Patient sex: M
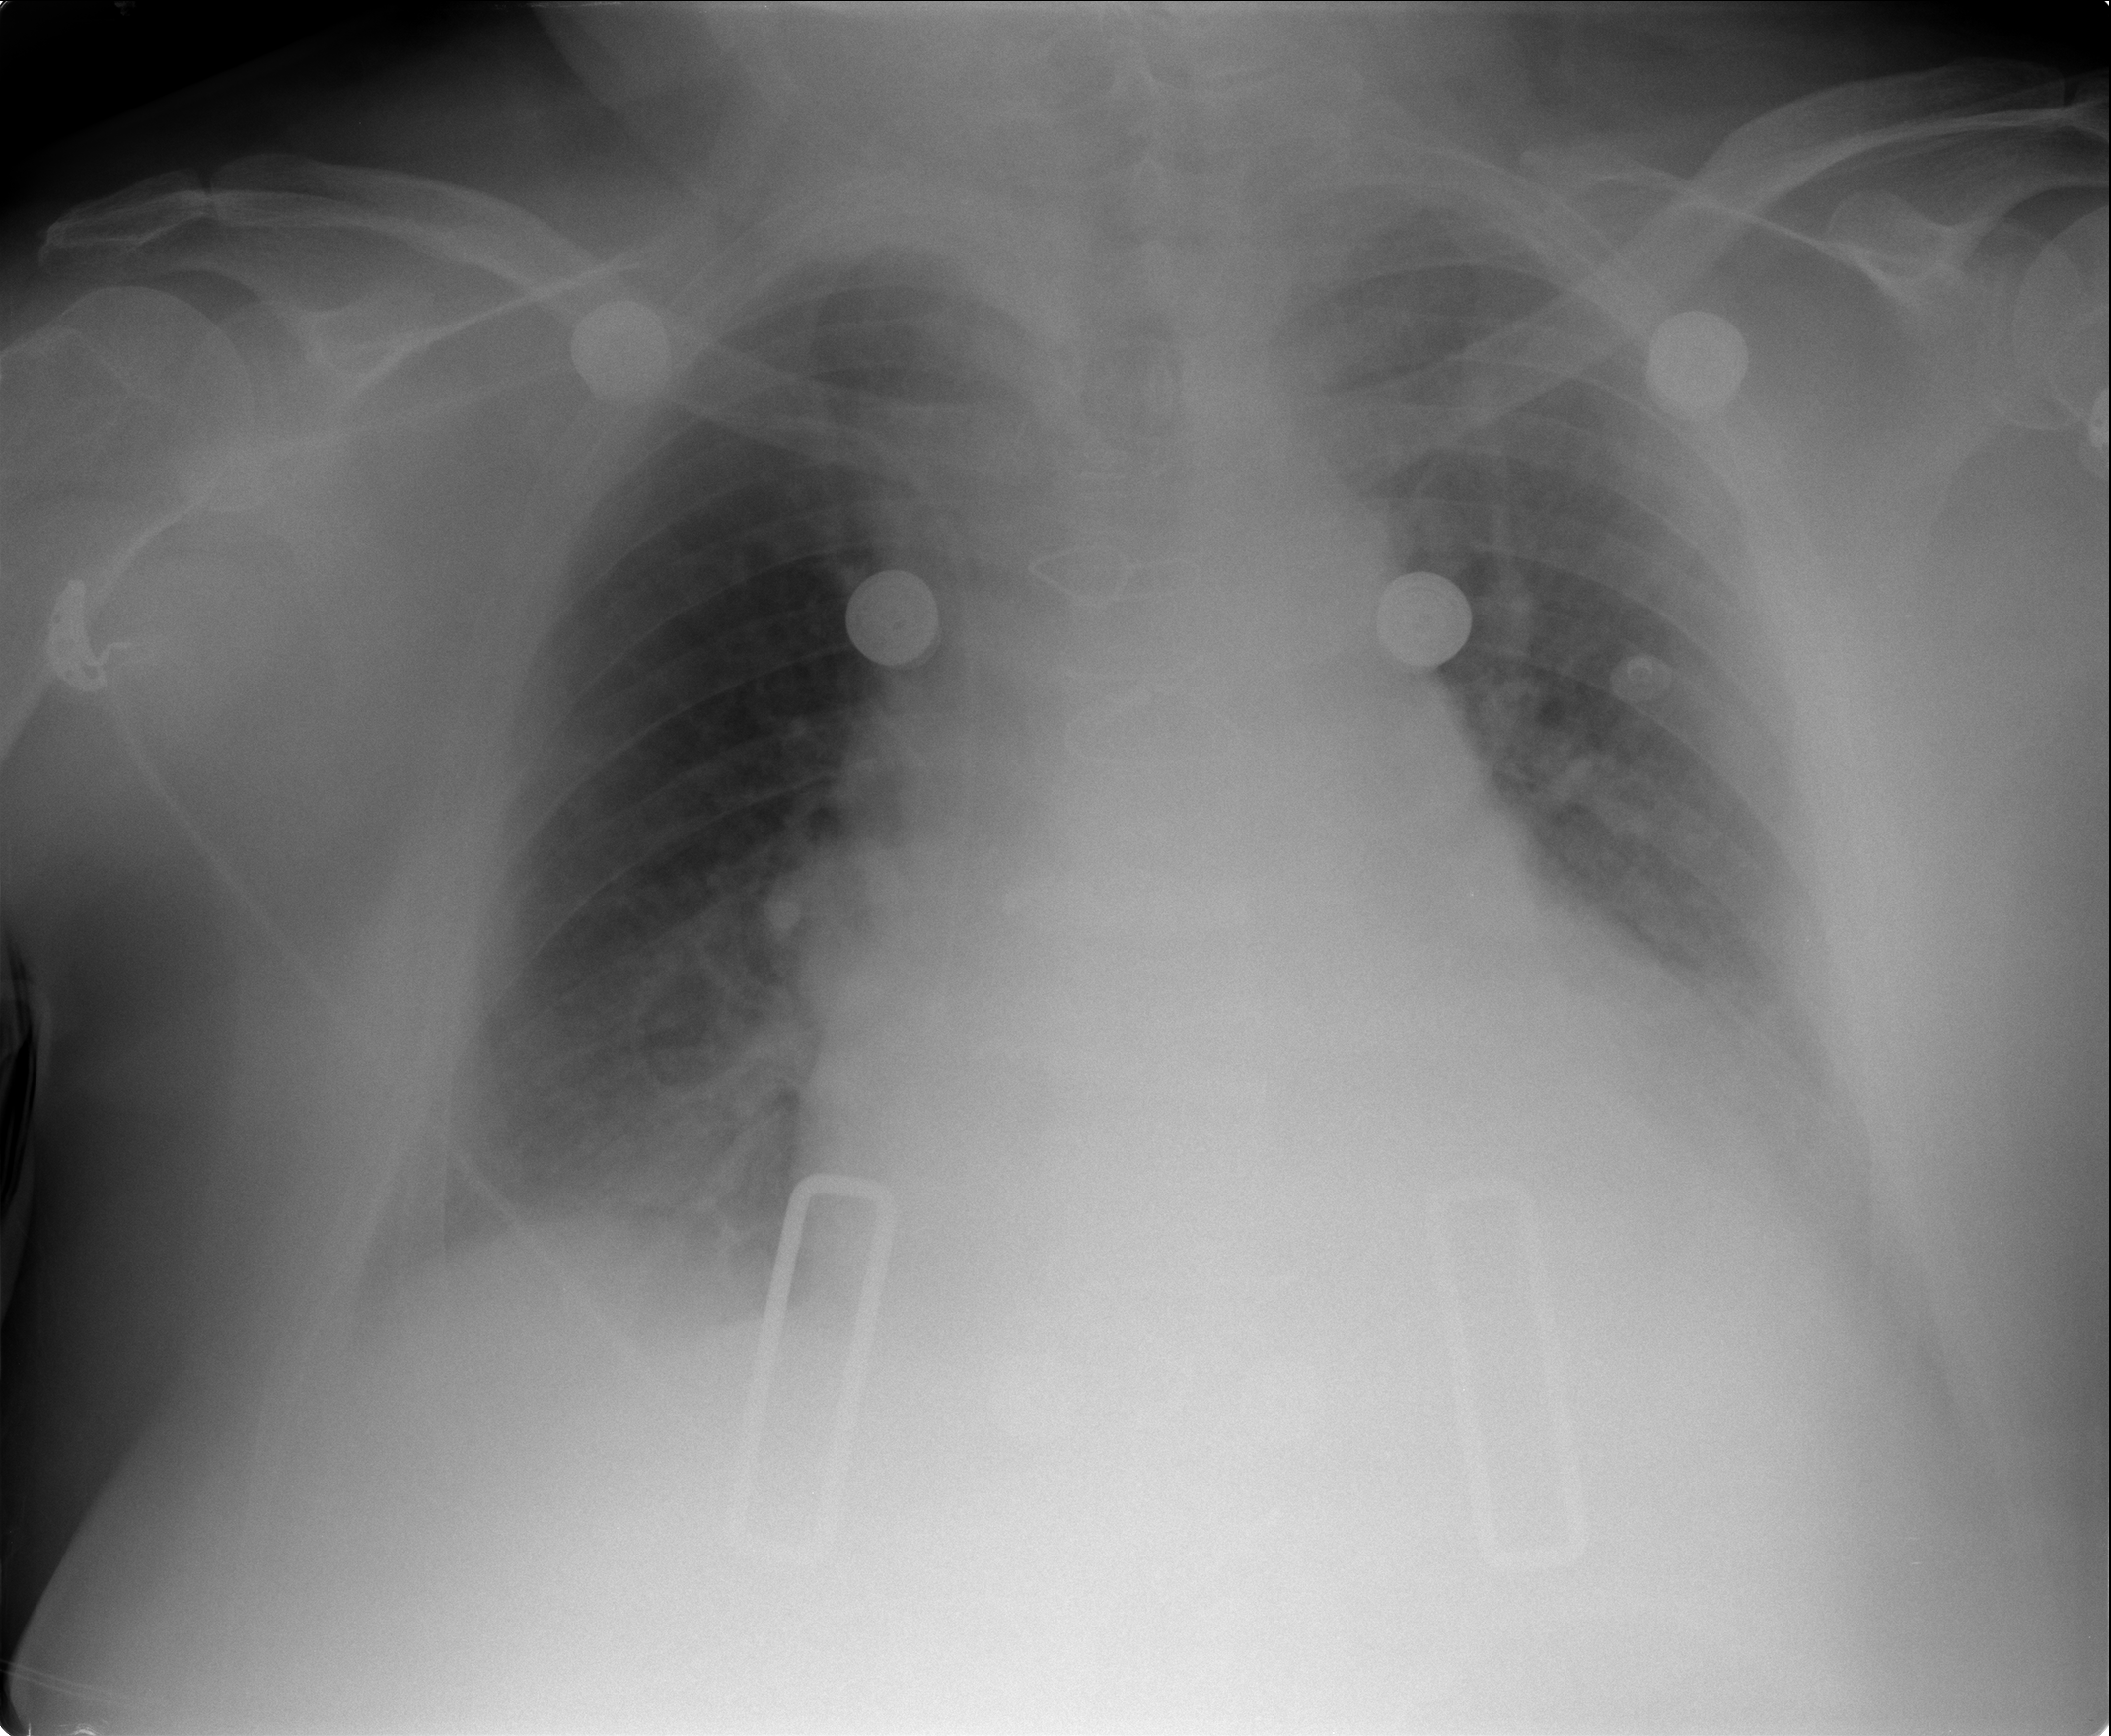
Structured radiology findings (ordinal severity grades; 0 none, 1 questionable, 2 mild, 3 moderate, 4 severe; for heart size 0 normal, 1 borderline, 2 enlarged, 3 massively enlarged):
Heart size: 2
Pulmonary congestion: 2
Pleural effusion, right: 2
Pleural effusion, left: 2
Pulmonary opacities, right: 2
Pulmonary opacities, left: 2
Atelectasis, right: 2
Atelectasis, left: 3